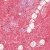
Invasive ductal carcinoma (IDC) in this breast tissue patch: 0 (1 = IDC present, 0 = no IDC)